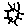
Label: sun